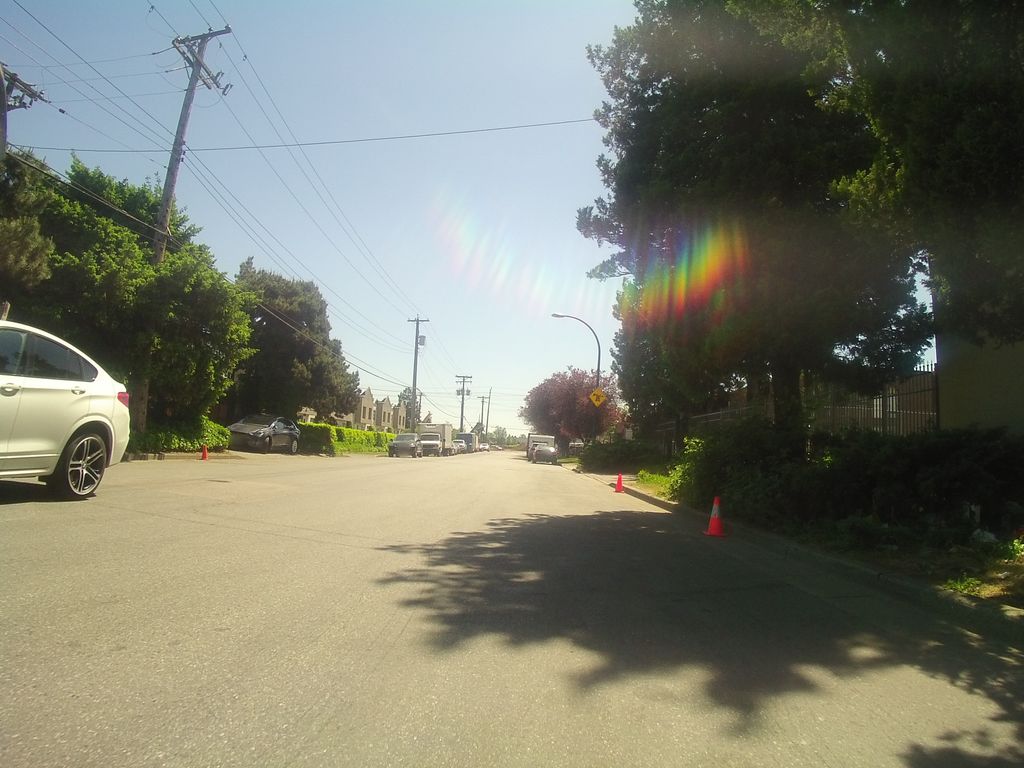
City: vancouver